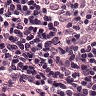
Metastatic tissue present: no